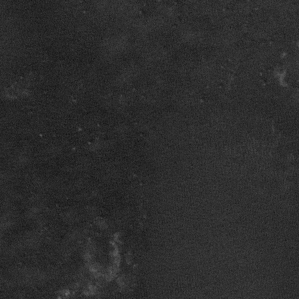
Label: frost